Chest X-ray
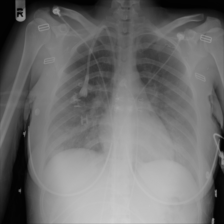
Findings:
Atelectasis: negative
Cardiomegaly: negative
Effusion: negative
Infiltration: negative
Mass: negative
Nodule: negative
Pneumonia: negative
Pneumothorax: negative
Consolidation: negative
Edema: positive
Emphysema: negative
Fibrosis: negative
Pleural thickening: negative
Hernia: negative